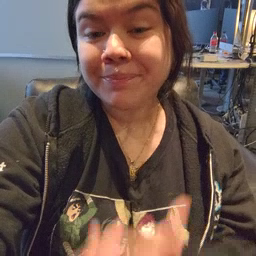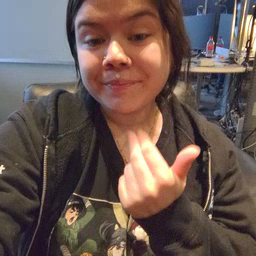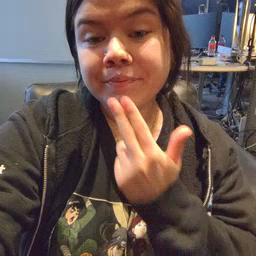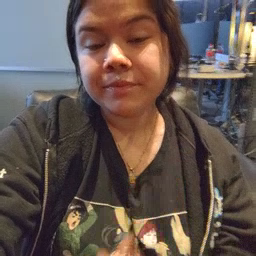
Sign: cute